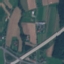
Land use / land cover class: Highway